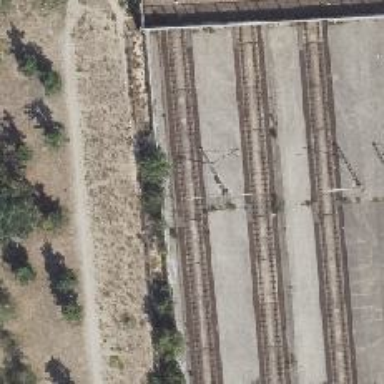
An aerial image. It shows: Railway milestone.